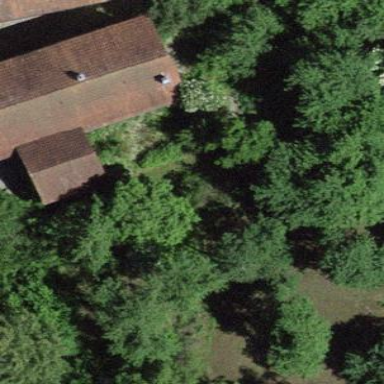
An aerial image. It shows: Rural barn.